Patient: sex F, age 56
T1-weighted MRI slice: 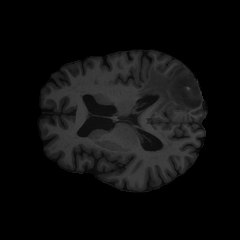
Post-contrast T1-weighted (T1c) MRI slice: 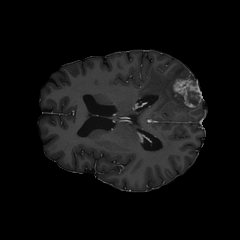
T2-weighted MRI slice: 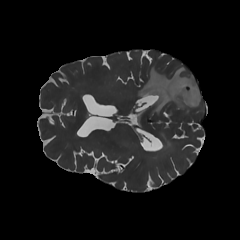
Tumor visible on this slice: yes
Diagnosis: Glioblastoma, IDH-wildtype
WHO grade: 4